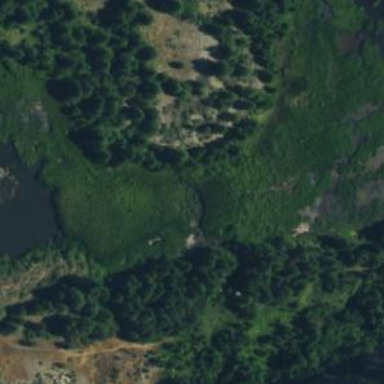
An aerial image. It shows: Marsh wetland.